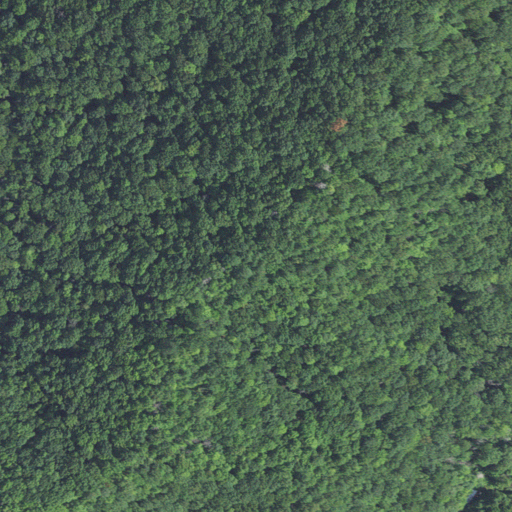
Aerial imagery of gap in North Carolina named Piney Gap containing deciduous forest and mixed forest